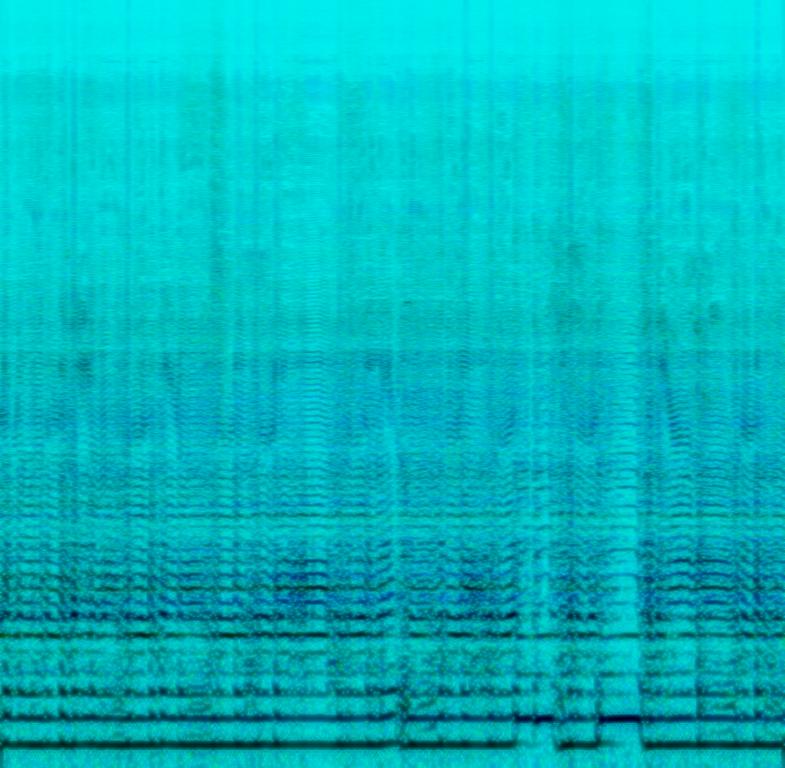
The low quality recording features a didgeridoo melody played outside, alongside some birds chirping and tinny wooden impacts sounds. The recording is noisy.